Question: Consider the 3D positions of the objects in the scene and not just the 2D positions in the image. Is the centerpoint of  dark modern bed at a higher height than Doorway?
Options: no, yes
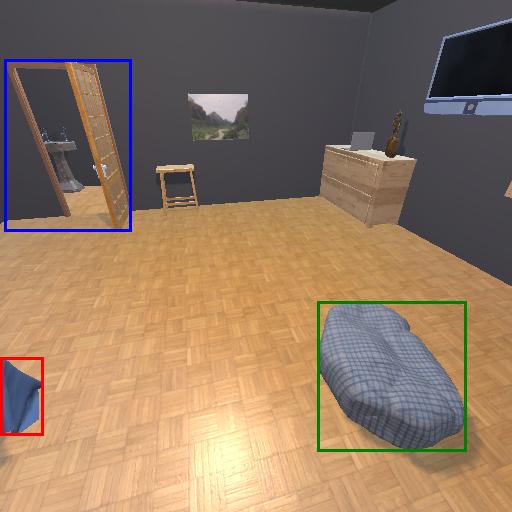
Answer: no